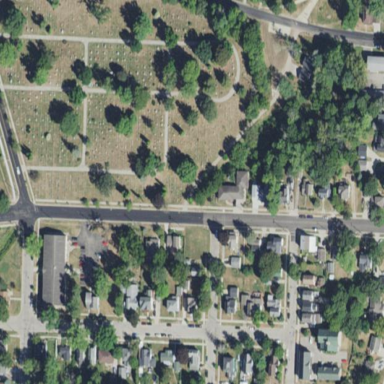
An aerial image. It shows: Graveyard area designated as cemetery.